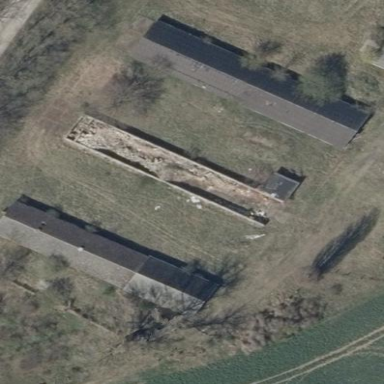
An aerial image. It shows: Ruins of building.